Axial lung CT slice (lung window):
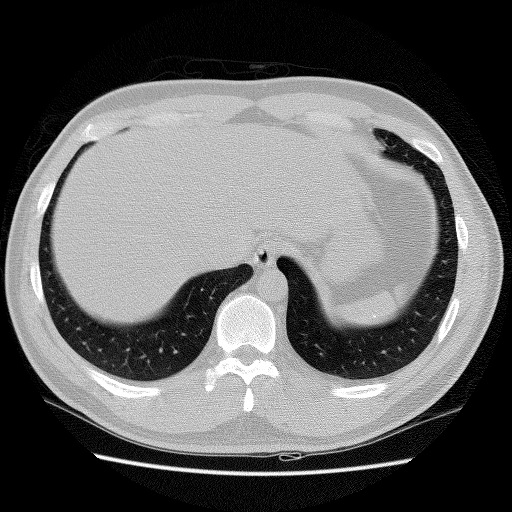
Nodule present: no